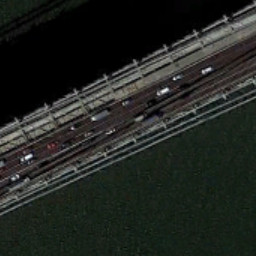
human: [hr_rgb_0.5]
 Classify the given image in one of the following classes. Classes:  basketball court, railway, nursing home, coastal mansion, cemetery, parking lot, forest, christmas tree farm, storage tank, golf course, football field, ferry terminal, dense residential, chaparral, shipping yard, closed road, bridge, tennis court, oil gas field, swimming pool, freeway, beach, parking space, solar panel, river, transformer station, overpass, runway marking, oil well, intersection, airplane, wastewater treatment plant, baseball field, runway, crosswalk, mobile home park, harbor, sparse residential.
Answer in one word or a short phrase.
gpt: bridge